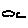
Label: cloud